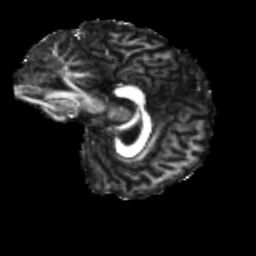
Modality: FA
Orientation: sagittal
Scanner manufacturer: siemens
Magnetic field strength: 3 T
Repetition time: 4 s
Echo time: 0.0594 s